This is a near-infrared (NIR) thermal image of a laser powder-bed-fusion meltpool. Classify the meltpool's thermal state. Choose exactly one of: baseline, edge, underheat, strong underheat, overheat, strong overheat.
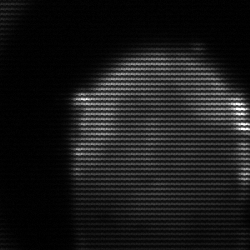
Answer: edge